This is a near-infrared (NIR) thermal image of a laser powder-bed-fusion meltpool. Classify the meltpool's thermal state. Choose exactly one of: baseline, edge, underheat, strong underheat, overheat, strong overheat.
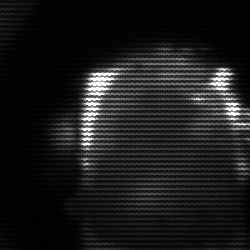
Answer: baseline